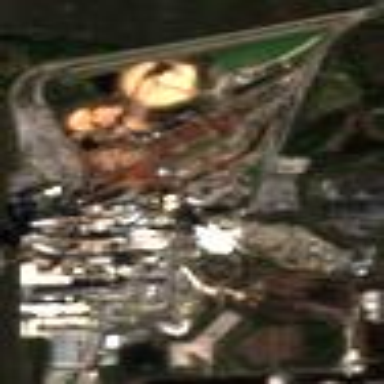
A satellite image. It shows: Industrial area with paper mill.